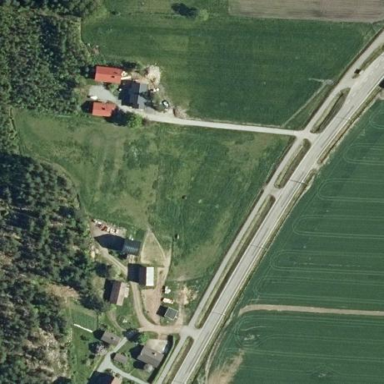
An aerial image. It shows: Farmyard area.